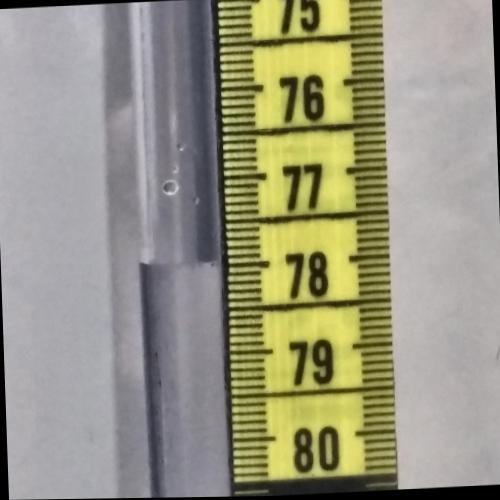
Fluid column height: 77.9 cm